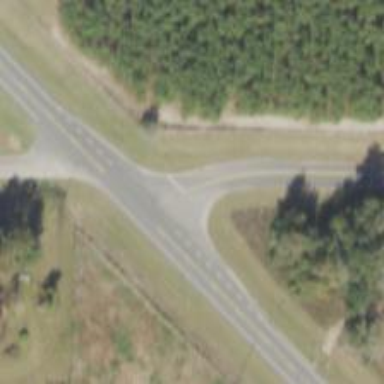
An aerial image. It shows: Asphalt road classified as primary highway.